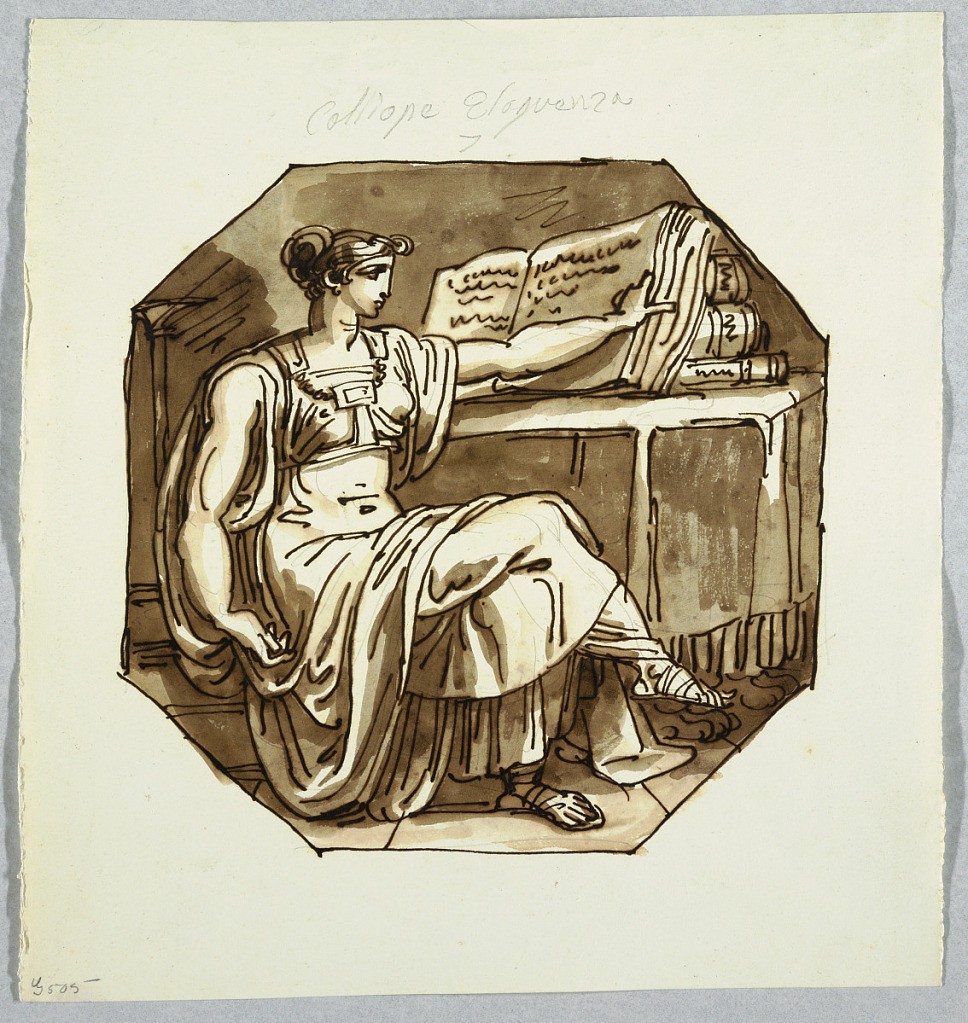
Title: Drawing
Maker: Felice Giani, Italian, 1758–1823
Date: About 1801
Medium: Pen and brown ink, brown wash, over black chalk, on rolled paper.
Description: Vertical Rectangle octagonal frame. Shown in the pose of the Erytheon Sibyl by Michelangelo.